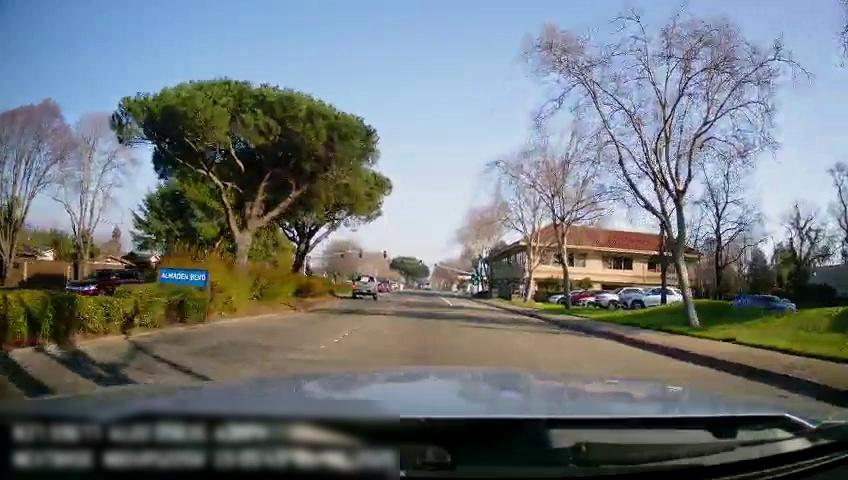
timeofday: Day
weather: Sunny
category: Drivable Space
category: Vehicles | Truck
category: Vehicles | SUV
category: Lanes | Current Lane
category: Lanes | Current Lane